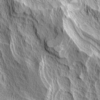
Label: not_dusty